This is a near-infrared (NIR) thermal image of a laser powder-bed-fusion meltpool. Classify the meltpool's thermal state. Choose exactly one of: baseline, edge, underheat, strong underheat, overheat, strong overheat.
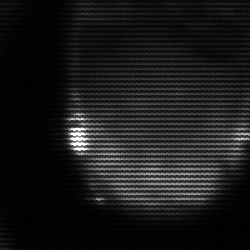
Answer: edge